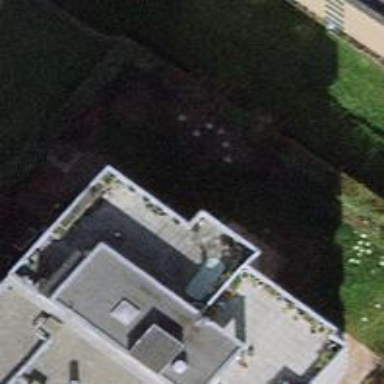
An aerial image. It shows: Garden enclosed by fence.